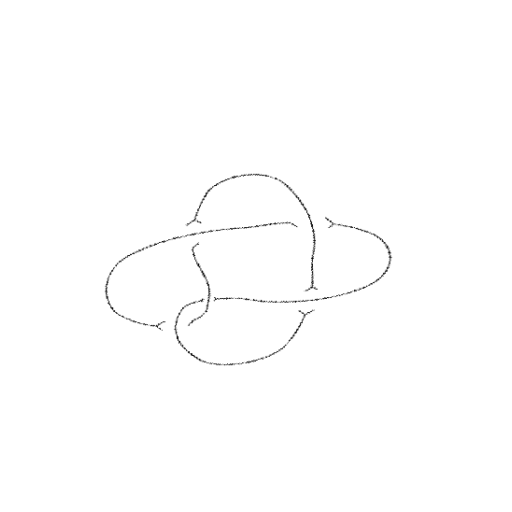
Crossing number: 5